A 2-D grayscale encoding of one vibration snapshot from a rotor kit is shown. Based on the visible evidence, which rotor condition applies: normal, misalignment, unbalance, looseness?
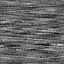
Answer: misalignment